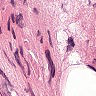
Metastatic tissue present: no